Question: I'm getting the following error.
'''
EXC_BAD_ACCESS
KERN_INVALID_ADDRESS
[UITextField keyboardInputChangedSelection:]
'''
Up till this latest crash report I've been unable t reproduce this crash.
I call this view controller from 'didFinishLaunchingWithOptions' and 'applicationWillEnterForeground' depending on whether a / has been set in my app.
Now here's the strange thing.
The crash occurs in the following scenario.
1. I run my app without a pin set, I set the pin.
2. Then press the home button.
3. This view controller pops up and I enter the pin and the view is dismissed.
4. I then press the home button.
5. I enter the app, pin screen appears.
6. I press home.
7. Then enter the app and I get a crash.
I'm using arc and I reproduced the crash on iOS6.
Here's my code below, I just can't see the problem ?
'''
#import <UIKit/UIKit.h>
#define PVSectionFooterDefault @"Enter your PIN"
#define PVSectionFooterInvalid @"Invalid!"
#define PVSectionFooterCorrect @"Correct!"
@interface PasscodeViewController : UIViewController <UITableViewDelegate,
UITableViewDataSource, UITextFieldDelegate>{
IBOutlet UITableView *passcodeTable;
IBOutlet UILabel *lblMessage;
}
@property (nonatomic, strong) UITableView *passcodeTable;
@property (nonatomic, strong) UITextField *txtPassword;
@property (nonatomic, strong) UILabel *lblMessage;
@end
'''
'''
#import "PasscodeViewController.h"
#import "AppDelegate.h"
@implementation PasscodeViewController
@synthesize passcodeTable;
@synthesize txtPassword;
@synthesize lblMessage;
- (void)viewDidLoad {
[super viewDidLoad];
//[passcodeTable setBackgroundColor:[UIColor clearColor]];
//[passcodeTable setBackgroundView:nil];
self.view.backgroundColor = [UIColor groupTableViewBackgroundColor];
lblMessage.shadowColor = [UIColor whiteColor];
lblMessage.shadowOffset = CGSizeMake(0.0, 1.0);
lblMessage.font = [UIFont systemFontOfSize:14];
lblMessage.textColor = [UIColor darkGrayColor];
lblMessage.text = PVSectionFooterDefault;
txtPassword.isAccessibilityElement = YES;
txtPassword.accessibilityLabel = @"Enter PIN";
}
- (void)viewWillAppear:(BOOL)animated {
[super viewWillAppear:animated];
[[NSNotificationCenter defaultCenter] addObserver:self
selector:@selector(willShowKeyboard:)
name:UIKeyboardWillShowNotification object:nil];
[[NSNotificationCenter defaultCenter] addObserver:self
selector:@selector(didShowKeyboard:)
name:UIKeyboardDidShowNotification object:nil];
}
- (void)viewWillDisappear:(BOOL)animated {
[[NSNotificationCenter defaultCenter] removeObserver:self
name:UIKeyboardWillShowNotification object:nil];
[[NSNotificationCenter defaultCenter] removeObserver:self
name:UIKeyboardDidShowNotification object:nil];
}
- (void)willShowKeyboard:(NSNotification *)notification {
[UIView setAnimationsEnabled:NO];
}
- (void)didShowKeyboard:(NSNotification *)notification {
[UIView setAnimationsEnabled:YES];
}
#pragma mark - Table view methods
- (NSInteger)numberOfSectionsInTableView:(UITableView *)tableView {
return 1;
}
- (NSInteger)tableView:(UITableView *)tableView
numberOfRowsInSection:(NSInteger)section {
return 1;
}
- (UITableViewCell *)tableView:(UITableView *)tableView
cellForRowAtIndexPath:(NSIndexPath *)indexPath {
static NSString *CellIdentifier = @"Cell";
UITableViewCell *cell = [tableView
dequeueReusableCellWithIdentifier:CellIdentifier];
if (cell == nil) {
cell = [[UITableViewCell alloc]
initWithStyle:UITableViewCellStyleDefault
reuseIdentifier:CellIdentifier];
cell.selectionStyle = UITableViewCellSelectionStyleNone;
CGRect frame = CGRectMake(cell.frame.origin.x+205,
cell.frame.origin.y+7, 90, 31);
txtPassword = [[UITextField alloc] initWithFrame:frame];
txtPassword.delegate = self;
txtPassword.borderStyle = UITextBorderStyleRoundedRect;
txtPassword.font = [UIFont systemFontOfSize:17.0];
txtPassword.backgroundColor = [UIColor whiteColor];
txtPassword.contentVerticalAlignment =
UIControlContentVerticalAlignmentCenter;
txtPassword.keyboardType = UIKeyboardTypeNumberPad;
txtPassword.returnKeyType = UIReturnKeyDone;
txtPassword.secureTextEntry = YES;
txtPassword.clearButtonMode = UITextFieldViewModeAlways;
cell.textLabel.text = @"Enter PIN";
[cell addSubview:txtPassword];
[txtPassword becomeFirstResponder];
}
return cell;
}
#pragma mark - UITextFieldDelegate
- (BOOL)textFieldShouldReturn:(UITextField *)textField {
return YES;
}
- (BOOL) textFieldShouldClear:(UITextField *)textField {
lblMessage.text = PVSectionFooterDefault;
return YES;
}
- (BOOL)textField:(UITextField *)textField
shouldChangeCharactersInRange:(NSRange)range
replacementString:(NSString *)string {
BOOL res = TRUE;
NSString *newString = [textField.text
stringByReplacingCharactersInRange:range
withString:string];
if ([newString length] == 4) {
NSUserDefaults *myDefaults = [NSUserDefaults standardUserDefaults];
NSString *strPassword = [myDefaults stringForKey:@"pass"];
if (strPassword == nil) {
strPassword = @"";
}
if (![newString isEqualToString:strPassword]) {
lblMessage.text = PVSectionFooterInvalid;
} else {
lblMessage.text = PVSectionFooterCorrect;
AppDelegate *appDel = (AppDelegate*)
[[UIApplication sharedApplication] delegate];
appDel.gbooShowingGetStartedPasswordAsk = FALSE;
[self.view removeFromSuperview];
}
} else if ([newString length] < 4) {
lblMessage.text = PVSectionFooterDefault;
}
res = !([newString length] > 4);
return res;
}
- (void)didReceiveMemoryWarning {
[super didReceiveMemoryWarning];
}
- (void)viewDidUnload {
[super viewDidUnload];
}
@end
'''
app delegate did launch
'''
if (![strPassword isEqualToString:@""]) {
self.gbooShowingGetStartedPasswordAsk = TRUE;
lvc = [[PasscodeViewController alloc]
initWithNibName:@"PasscodeView" bundle:nil];
lvc.view.frame = CGRectMake(0, 20, 320, 460);
[window addSubview:lvc.view];
}
'''
and....
'''
- (void)applicationWillEnterForeground:(UIApplication *)application {
NSUserDefaults *myDefaults = [NSUserDefaults standardUserDefaults];
if (self.gbooShowingGetStartedPasswordAsk == FALSE) {
NSString *strPassword = [myDefaults stringForKey:@"pass"];
if (strPassword == nil) {
strPassword = @"";
}
if (![strPassword isEqualToString:@""]) {
lvc = [[PasscodeViewController alloc]
initWithNibName:@"PasscodeView" bundle:nil];
int th = self.window.frame.size.height;
lvc.view.frame = CGRectMake(0, 20, 320, th);
lvc.view.backgroundColor = [UIColor groupTableViewBackgroundColor];
[window addSubview:lvc.view];
}
}
}
'''

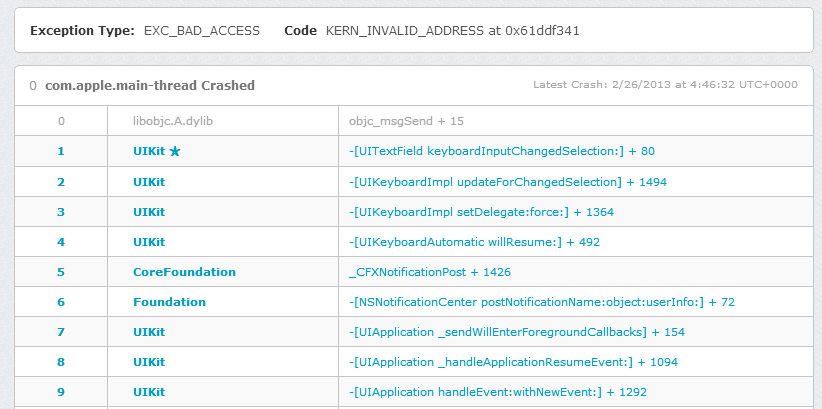
Answer: Consider when 'lvc' is not 'nil', and has a superview, and 'applicationWillEnterForeground:' is called, and takes the branch into the main block of code there. You assign 'lvc' to a new instance of a 'PasscodeViewController', which likely causes the old value of 'lvc' to be deallocated. However, its 'view' property has a superview, so is not deallocated along with it. These living objects may yet produce notifications or actions that the deallocated view controller is still listening to. I also notice that you're not always unsubscribing from notifications in dealloc or 'nil'ing the text field's delegate.
My suggestions, then, are 1) make sure you remove 'lvc''s view before instantiating another instance and 2) make sure your 'PasscodeViewController''s 'dealloc' method cleans up possibly dangling references that 'NSNotificationCenter' has.
Your 'applicationWillEnterForeground:' method becomes:
'''
- (void)applicationWillEnterForeground:(UIApplication *)application {
NSUserDefaults *myDefaults = [NSUserDefaults standardUserDefaults];
if (self.gbooShowingGetStartedPasswordAsk == FALSE) {
NSString *strPassword = [myDefaults stringForKey:@"pass"];
if (strPassword == nil) {
strPassword = @"";
}
if (![strPassword isEqualToString:@""]) {
[lvc.view removeFromSuperview]; // This line prevents the view from persisting
lvc = [[PasscodeViewController alloc]
initWithNibName:@"PasscodeView" bundle:nil];
int th = self.window.frame.size.height;
lvc.view.frame = CGRectMake(0, 20, 320, th);
lvc.view.backgroundColor = [UIColor groupTableViewBackgroundColor];
[window addSubview:lvc.view];
}
}
}
'''
Your 'PasscodeViewController''s 'dealloc' should look like this:
'''
- (void)dealloc
{
[[NSNotificationCenter defaultCenter] removeObserver:self];
if (txtPassword.delegate == self) {
txtPassword.delegate = nil; //docs indicate this is still an 'assign' property so is not auto-zeroing in ARC and iOS 5+
}
}
'''
With these changes, there should be no more dangling references to a deallocated view controller, and no orphaned views in your view hierarchy.